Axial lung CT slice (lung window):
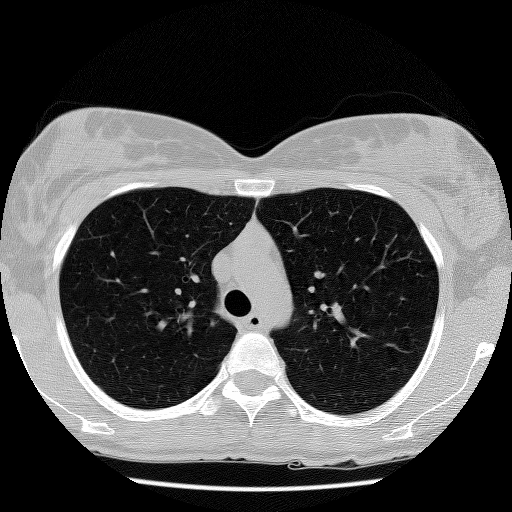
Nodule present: no